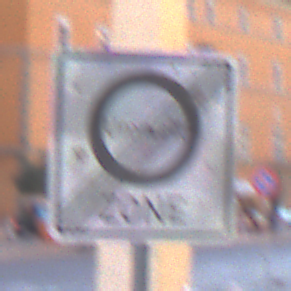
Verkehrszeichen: EndeUmweltzone
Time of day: SunriseSunset
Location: Outdoor (Urban)
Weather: Clear
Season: NotSpecified
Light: Natural